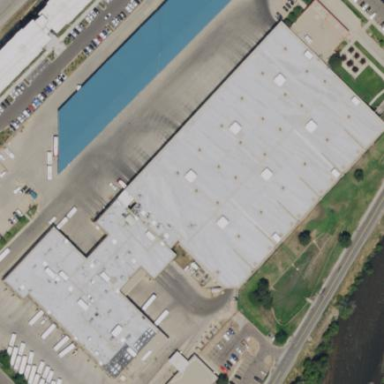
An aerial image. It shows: Commercial building.